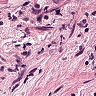
Metastatic tissue present: yes